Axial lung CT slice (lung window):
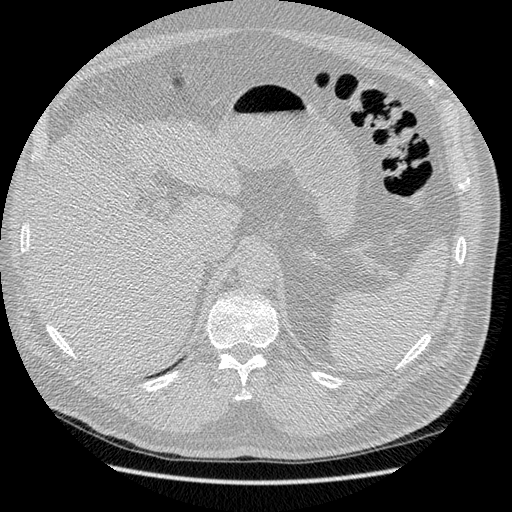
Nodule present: no